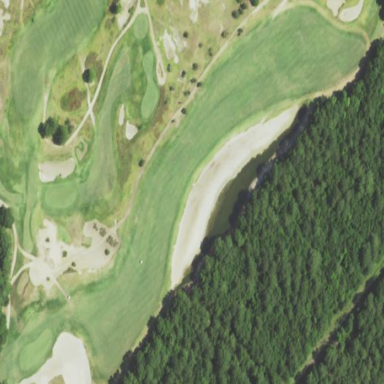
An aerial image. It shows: Grassy area designated as golf fairway.